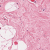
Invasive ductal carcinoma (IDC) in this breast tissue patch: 0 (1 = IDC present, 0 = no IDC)